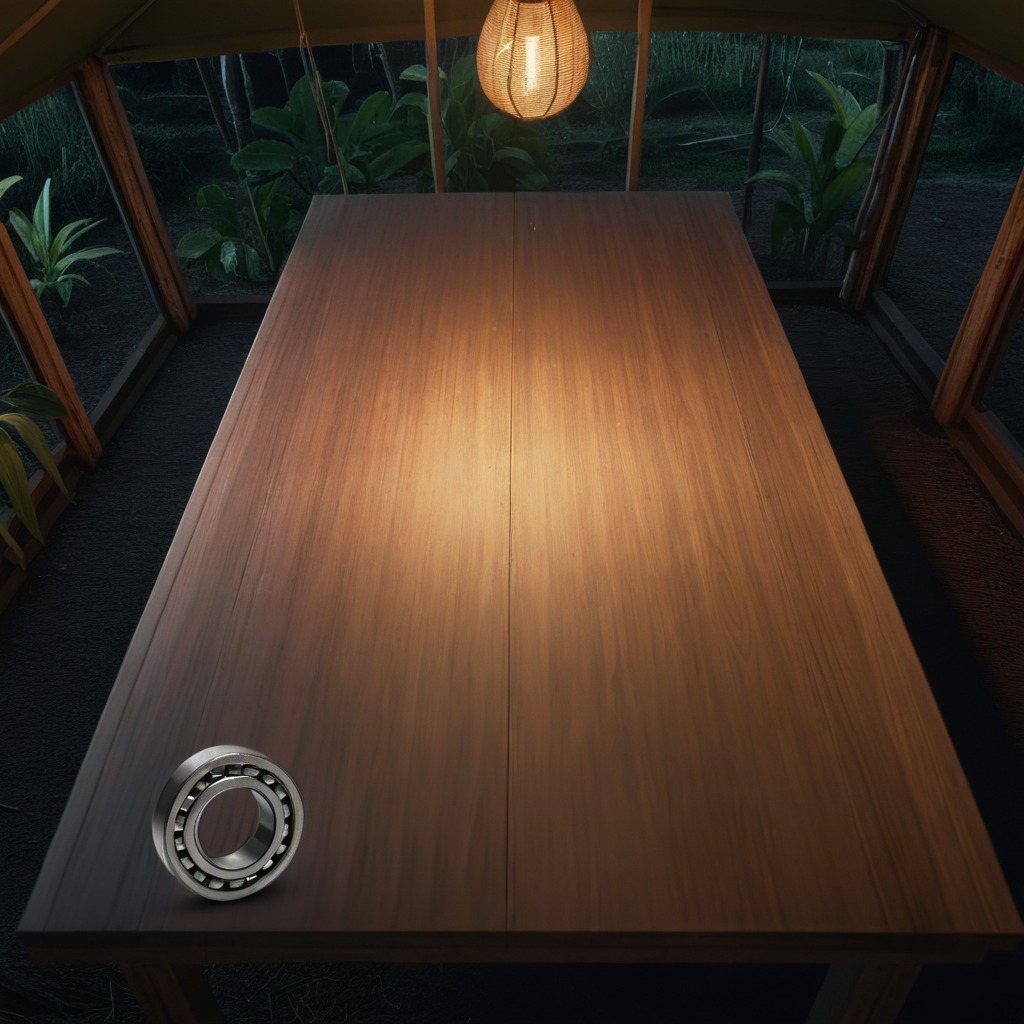
A metal ball bearing is lying on the wooden table.